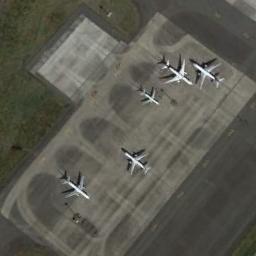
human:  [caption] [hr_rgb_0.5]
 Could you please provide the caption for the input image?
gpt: Five airplanes were parked on the airport beside the runway .